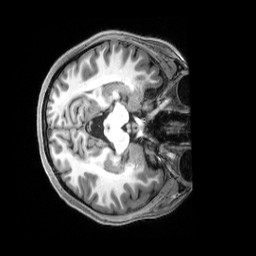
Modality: T1w
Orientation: axial
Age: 19
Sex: female
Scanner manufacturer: siemens
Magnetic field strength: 3 T
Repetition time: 2.5 s
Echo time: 0.00222 s